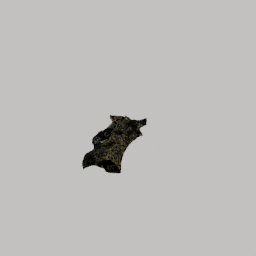
Label: nature